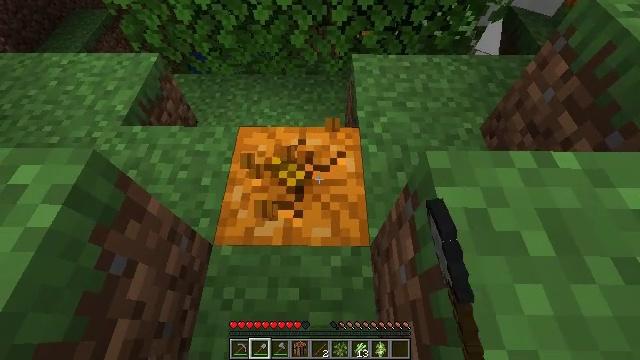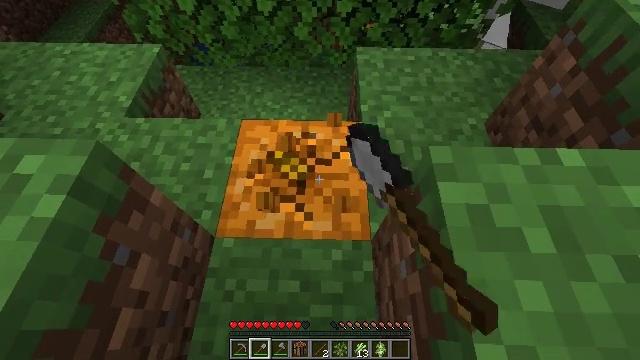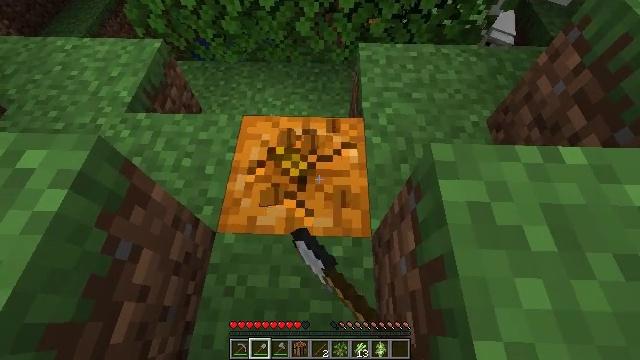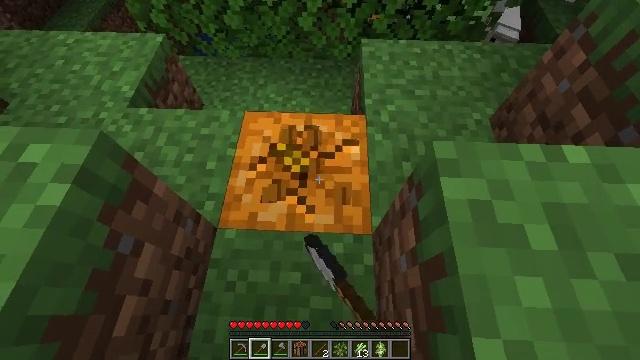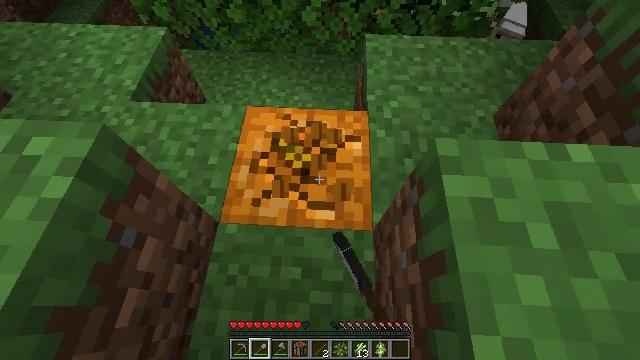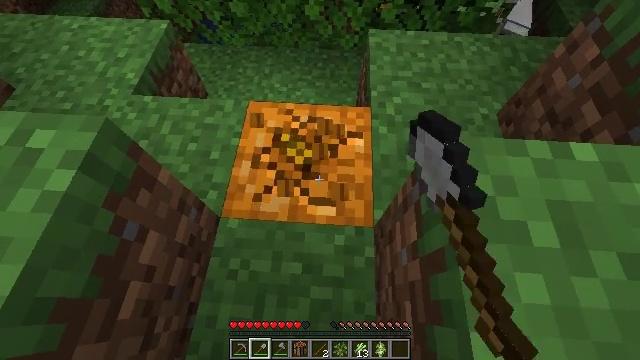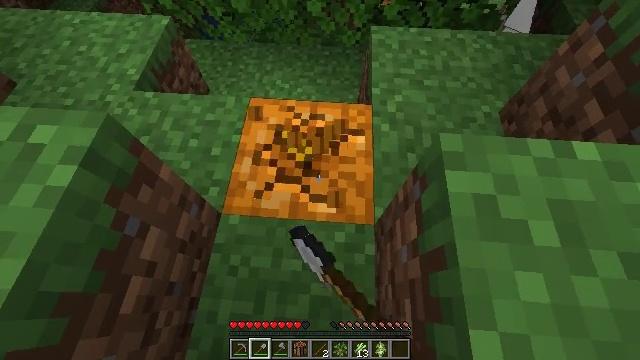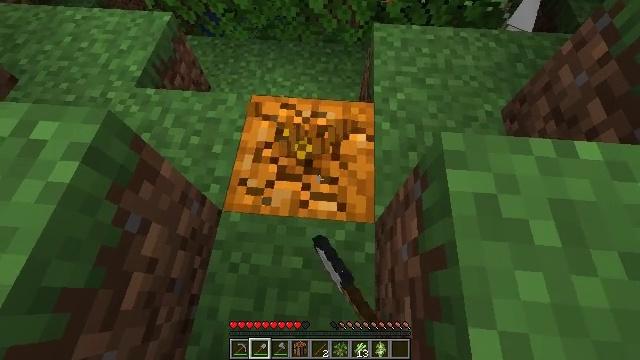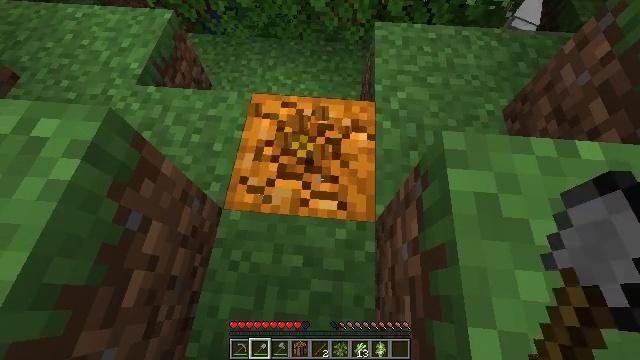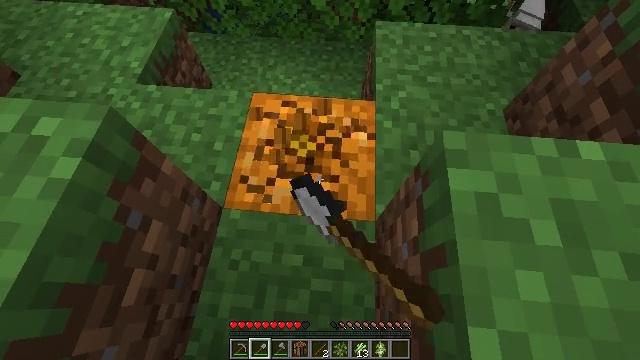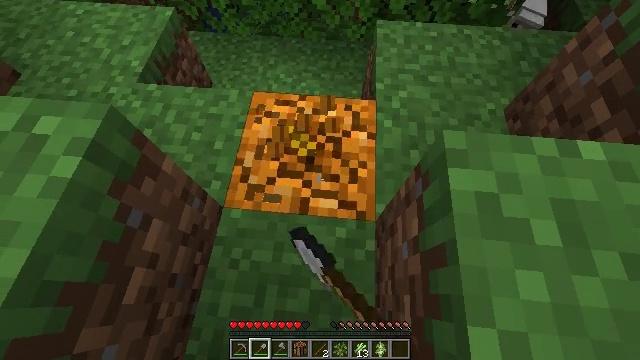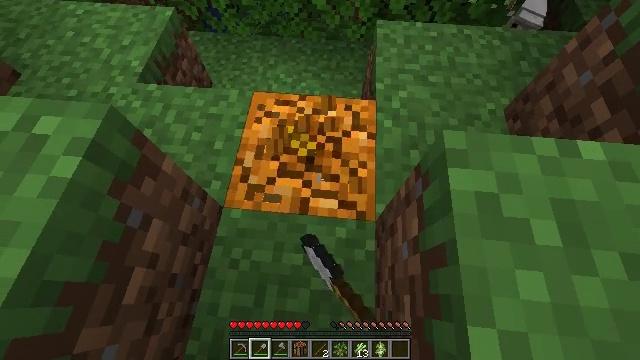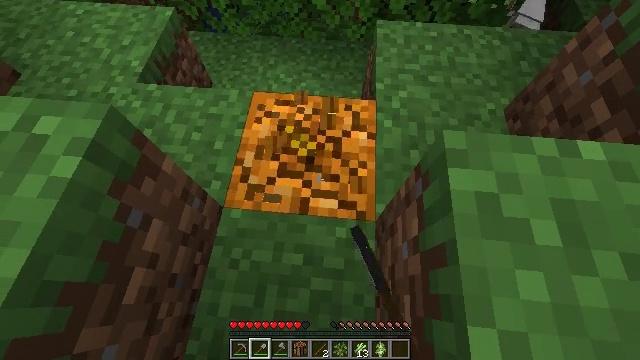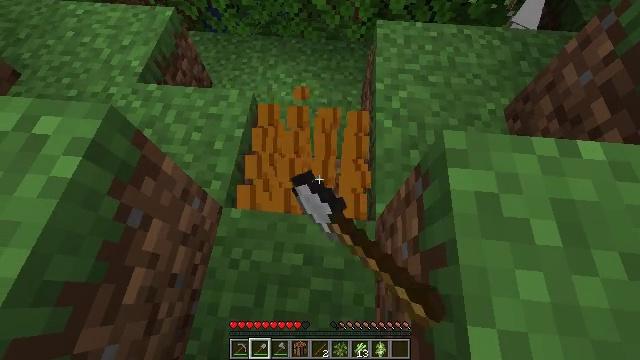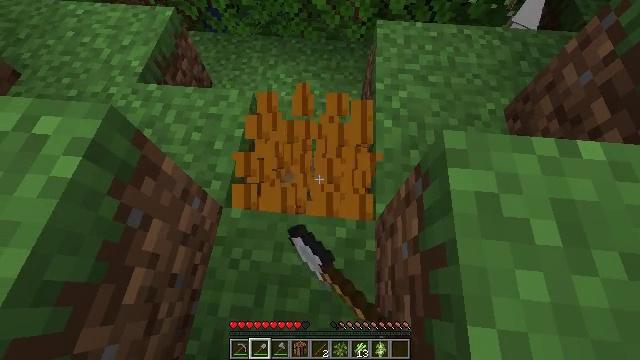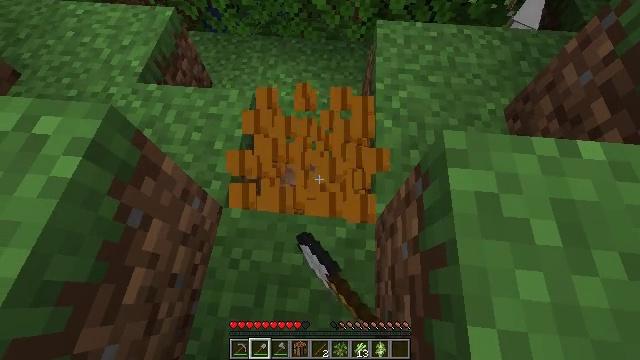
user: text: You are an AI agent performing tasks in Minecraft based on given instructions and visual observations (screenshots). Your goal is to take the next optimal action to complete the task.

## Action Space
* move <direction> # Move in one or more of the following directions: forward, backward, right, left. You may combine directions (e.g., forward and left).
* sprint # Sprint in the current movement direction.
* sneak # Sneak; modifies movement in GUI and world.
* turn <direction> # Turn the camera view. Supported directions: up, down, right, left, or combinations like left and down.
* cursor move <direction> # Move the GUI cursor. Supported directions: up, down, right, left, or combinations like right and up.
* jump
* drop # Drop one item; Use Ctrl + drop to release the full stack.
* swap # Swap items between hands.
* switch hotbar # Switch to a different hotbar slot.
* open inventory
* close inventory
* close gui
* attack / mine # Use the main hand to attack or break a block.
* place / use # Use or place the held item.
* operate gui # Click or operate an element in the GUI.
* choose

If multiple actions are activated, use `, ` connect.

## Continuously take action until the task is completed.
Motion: motion action
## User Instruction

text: Collect the pumpkin by holding left button.
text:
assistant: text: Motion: turn down, attack / mine
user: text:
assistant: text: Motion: attack / mine
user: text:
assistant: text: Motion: attack / mine
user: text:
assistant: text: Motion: attack / mine
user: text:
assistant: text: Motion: attack / mine
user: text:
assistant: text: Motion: attack / mine
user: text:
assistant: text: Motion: attack / mine
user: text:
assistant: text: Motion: attack / mine
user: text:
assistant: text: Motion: attack / mine
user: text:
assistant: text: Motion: attack / mine
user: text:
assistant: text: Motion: attack / mine
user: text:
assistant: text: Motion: attack / mine
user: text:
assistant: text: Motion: attack / mine
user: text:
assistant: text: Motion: attack / mine
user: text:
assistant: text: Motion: attack / mine
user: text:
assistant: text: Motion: attack / mine
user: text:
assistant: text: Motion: attack / mine
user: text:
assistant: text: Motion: attack / mine
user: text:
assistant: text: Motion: attack / mine
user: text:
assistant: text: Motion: attack / mine
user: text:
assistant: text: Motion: attack / mine
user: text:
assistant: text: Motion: no_op
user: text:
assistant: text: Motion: no_op
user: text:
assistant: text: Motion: turn down
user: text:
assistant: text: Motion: turn down
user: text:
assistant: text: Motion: turn down
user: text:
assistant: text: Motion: move forward
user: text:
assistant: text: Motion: move forward
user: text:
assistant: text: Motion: move forward
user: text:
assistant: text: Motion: move forward